Question: My wordpress blog is having issues with plugin, and there's this weird div element popping out:
'''
<div style="z-index: -1; position:absolute; top:0px; left: 0px; width: 100%; height: 4031px;"></div>
'''
This causes my page to extend, creating a big space at the end of the page. This also is found on every wordpress blog. Funny thing is, only chrome sees that (using Inspect Element). I've already tried in IE9 developer tools and FF firebug, the div is not there and my page is fine.
: I've already posted a separate question <URL>. And my question here is different from that.
I want to fix this little problem so bad, and it just came to my mind to use JavaScript for this. What I want to do is: .
It's easy removing a div with an ID or class, but this one doesn't have any. I also do not want to affect all the other divs. How can I accomplish this?
It has no parent IDs or class. It's right after the container class div. It's parent is '<body>'.
: Here's the html:

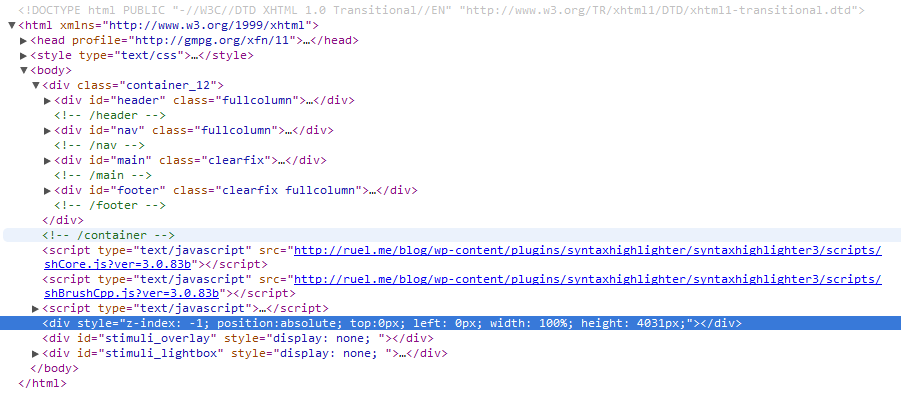
Answer: If it's always last or close to last you can use jQuery or normal CSS3 selectors
'''
$('body > div:last-child').remove();
'''
OR
'''
$('body > div:nth-last-child(n)').remove();
'''
More on <URL>
OR you could use CSS i.e.
'''
body > div:last-child (or div:nth-last-child(n)) {
display: none;
}
'''